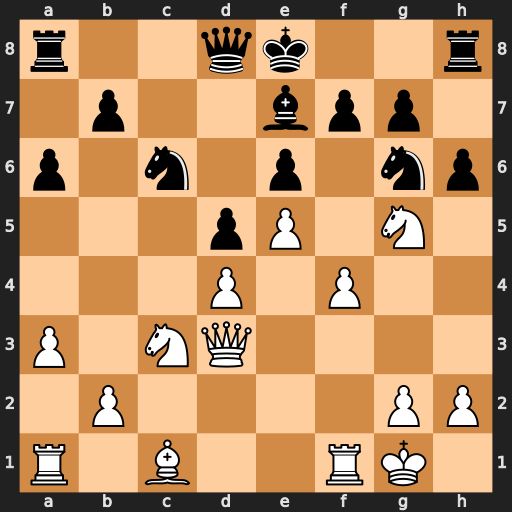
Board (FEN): r2qk2r/1p2bpp1/p1n1p1np/3pP1N1/3P1P2/P1NQ4/1P4PP/R1B2RK1
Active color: w
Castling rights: kq
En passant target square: -
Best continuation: Nxe6 fxe6 Qxg6+